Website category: university
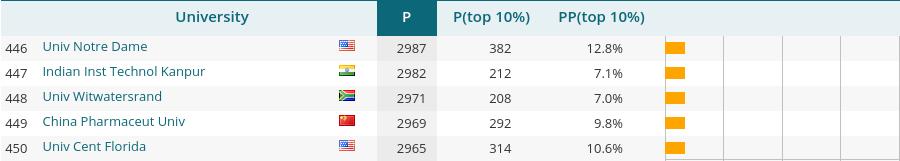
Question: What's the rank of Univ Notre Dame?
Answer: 446

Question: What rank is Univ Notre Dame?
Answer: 446

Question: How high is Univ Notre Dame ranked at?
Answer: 446

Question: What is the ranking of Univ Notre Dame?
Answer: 446

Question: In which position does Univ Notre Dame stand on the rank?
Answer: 446

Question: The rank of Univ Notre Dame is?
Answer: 446

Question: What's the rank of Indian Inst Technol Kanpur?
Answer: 447

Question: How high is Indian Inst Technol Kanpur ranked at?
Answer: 447

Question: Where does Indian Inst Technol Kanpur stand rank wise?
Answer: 447

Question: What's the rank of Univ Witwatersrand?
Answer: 448

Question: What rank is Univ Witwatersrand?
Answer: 448

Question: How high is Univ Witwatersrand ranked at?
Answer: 448

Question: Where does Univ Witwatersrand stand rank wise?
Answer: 448

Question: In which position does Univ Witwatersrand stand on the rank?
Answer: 448

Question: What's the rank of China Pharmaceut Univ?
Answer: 449

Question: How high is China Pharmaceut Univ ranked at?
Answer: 449

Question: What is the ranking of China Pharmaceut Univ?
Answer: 449

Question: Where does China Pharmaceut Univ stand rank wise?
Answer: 449

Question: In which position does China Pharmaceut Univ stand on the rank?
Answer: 449

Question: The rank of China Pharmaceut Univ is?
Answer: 449

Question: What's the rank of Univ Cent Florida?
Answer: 450

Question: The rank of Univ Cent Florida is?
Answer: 450

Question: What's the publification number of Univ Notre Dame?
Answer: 2987

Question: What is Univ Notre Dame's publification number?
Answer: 2987

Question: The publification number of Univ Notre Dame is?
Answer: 2987

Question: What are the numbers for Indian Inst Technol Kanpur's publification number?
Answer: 2982

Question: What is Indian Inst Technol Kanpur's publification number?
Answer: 2982

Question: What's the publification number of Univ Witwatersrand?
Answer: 2971

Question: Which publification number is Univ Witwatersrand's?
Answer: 2971

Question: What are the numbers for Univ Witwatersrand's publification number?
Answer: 2971

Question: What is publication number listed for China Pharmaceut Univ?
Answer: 2969

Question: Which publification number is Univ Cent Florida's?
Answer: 2965

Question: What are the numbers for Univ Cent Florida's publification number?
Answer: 2965

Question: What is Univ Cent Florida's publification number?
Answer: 2965

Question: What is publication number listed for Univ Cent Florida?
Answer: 2965

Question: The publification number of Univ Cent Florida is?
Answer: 2965

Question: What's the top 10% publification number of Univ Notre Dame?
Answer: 382

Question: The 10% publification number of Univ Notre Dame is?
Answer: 382

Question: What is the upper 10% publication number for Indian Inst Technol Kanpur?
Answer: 212

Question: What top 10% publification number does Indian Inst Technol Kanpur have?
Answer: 212

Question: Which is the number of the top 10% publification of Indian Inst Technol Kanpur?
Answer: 212

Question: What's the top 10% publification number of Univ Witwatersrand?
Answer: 208

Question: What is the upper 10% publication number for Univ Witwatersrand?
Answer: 208

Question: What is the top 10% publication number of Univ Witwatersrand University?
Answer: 208

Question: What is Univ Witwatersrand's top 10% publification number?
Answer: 208

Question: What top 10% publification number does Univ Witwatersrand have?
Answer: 208

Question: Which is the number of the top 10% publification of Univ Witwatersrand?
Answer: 208

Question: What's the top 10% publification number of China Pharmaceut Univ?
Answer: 292

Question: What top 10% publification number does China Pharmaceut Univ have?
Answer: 292

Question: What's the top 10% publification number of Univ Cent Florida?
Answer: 314

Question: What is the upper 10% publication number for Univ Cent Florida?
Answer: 314

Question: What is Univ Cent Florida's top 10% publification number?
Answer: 314

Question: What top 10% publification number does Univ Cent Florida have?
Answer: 314

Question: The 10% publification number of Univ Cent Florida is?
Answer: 314

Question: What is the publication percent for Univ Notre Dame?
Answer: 12.8%

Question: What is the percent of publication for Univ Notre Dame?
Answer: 12.8%

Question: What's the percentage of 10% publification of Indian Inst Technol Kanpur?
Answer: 7.1%

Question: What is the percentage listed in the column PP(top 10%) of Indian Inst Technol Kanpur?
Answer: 7.1%

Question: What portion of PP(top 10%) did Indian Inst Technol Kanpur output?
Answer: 7.1%

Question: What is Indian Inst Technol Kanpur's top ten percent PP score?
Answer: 7.1%

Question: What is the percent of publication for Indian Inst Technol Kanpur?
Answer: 7.1%

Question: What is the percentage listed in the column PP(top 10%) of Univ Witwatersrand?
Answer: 7.0%

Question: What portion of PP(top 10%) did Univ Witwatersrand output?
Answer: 7.0%

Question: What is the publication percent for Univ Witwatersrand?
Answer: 7.0%